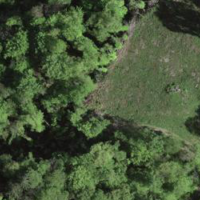
EUNIS habitat code: 41
Species observed at this site:
Fagus sylvatica